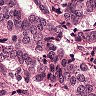
Metastatic tissue present: yes